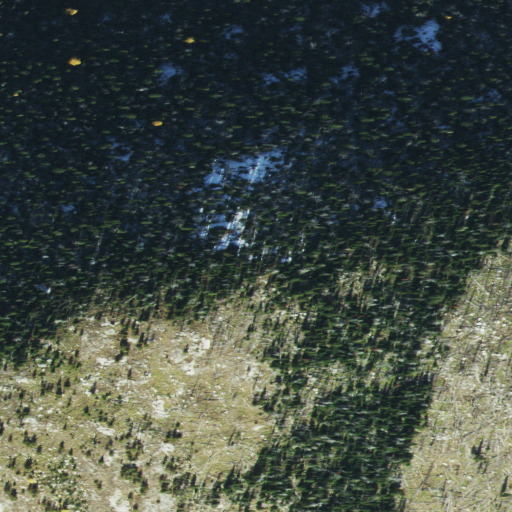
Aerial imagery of ridge(s) in Idaho named Russell Ridge containing evergreen forest and shrub